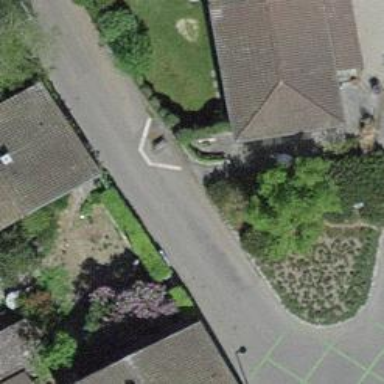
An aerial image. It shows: Set of steps on the road.